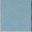
Piece: xx